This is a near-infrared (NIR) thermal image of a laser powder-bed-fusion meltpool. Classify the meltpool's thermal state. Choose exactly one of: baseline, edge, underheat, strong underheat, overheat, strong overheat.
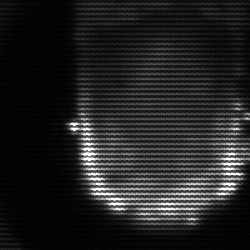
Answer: baseline